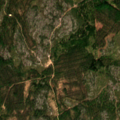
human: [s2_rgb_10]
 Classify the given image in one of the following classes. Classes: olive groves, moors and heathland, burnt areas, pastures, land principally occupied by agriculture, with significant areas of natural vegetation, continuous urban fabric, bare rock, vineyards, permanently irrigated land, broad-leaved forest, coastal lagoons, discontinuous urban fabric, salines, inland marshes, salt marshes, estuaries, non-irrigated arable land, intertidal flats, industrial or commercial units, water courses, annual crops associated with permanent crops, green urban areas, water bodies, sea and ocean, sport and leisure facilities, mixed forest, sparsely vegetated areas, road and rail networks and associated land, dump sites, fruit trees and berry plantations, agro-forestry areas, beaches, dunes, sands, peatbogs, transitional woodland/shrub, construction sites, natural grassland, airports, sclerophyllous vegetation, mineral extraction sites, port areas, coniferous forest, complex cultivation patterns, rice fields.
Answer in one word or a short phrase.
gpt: coniferous forest, mixed forest, transitional woodland/shrub